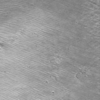
Label: not_dusty